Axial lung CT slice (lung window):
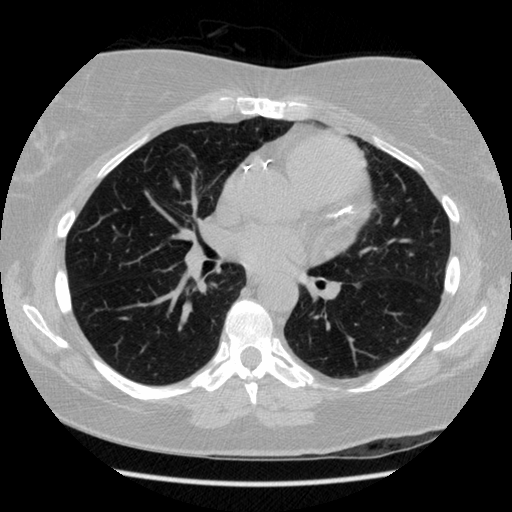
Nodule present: no